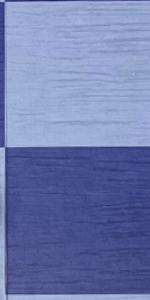
Label: Empty